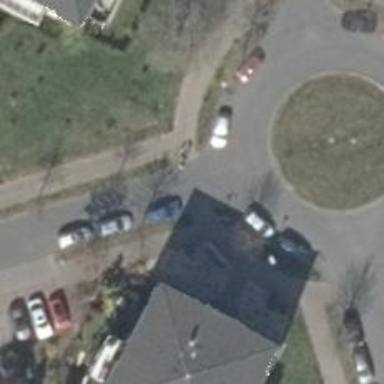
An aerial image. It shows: Residential road with separate sidewalks on both sides. The road surface is asphalt.